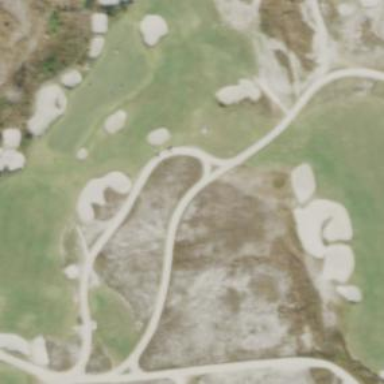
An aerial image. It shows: Pathway for golfing.